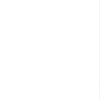
Label: dusty